Interaction volume radius: 5 \u00c5
Interaction volume height: 15 \u00c5
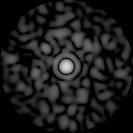
Disorder parameter: 0.8772